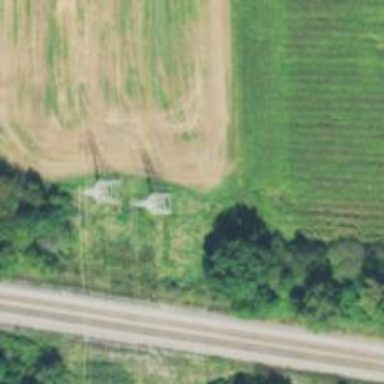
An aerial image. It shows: Lattice structure tower used for power transmission.